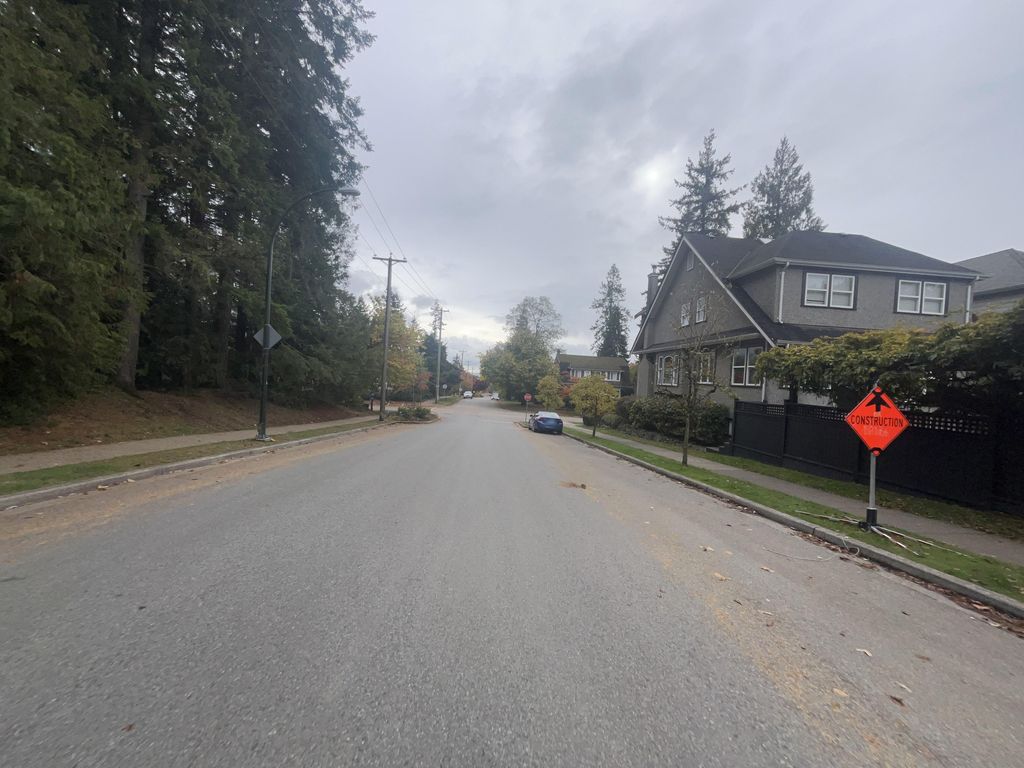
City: vancouver